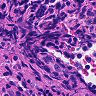
Metastatic tissue present: no